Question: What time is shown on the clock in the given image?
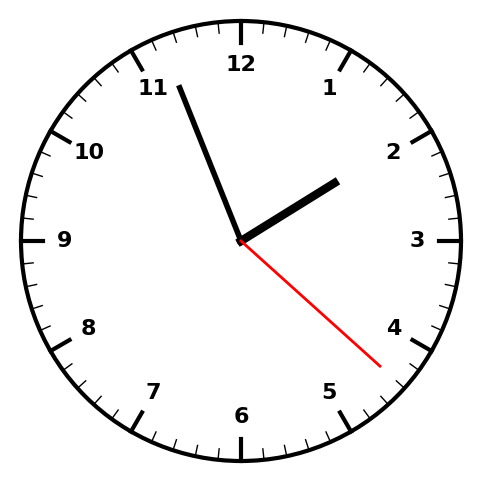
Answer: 01:56:22